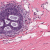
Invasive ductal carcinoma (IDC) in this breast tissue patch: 0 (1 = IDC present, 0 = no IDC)